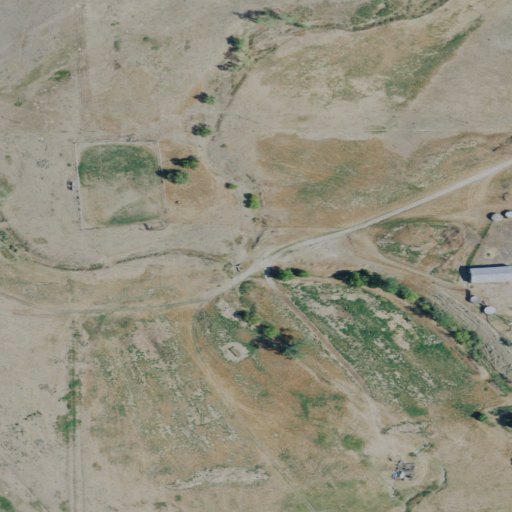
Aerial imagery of valley in Montana named Kirns Coulee containing cultivated crops, grassland, low intensity development, and shrub